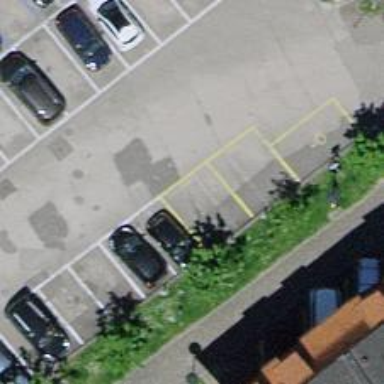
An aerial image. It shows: Charging station.